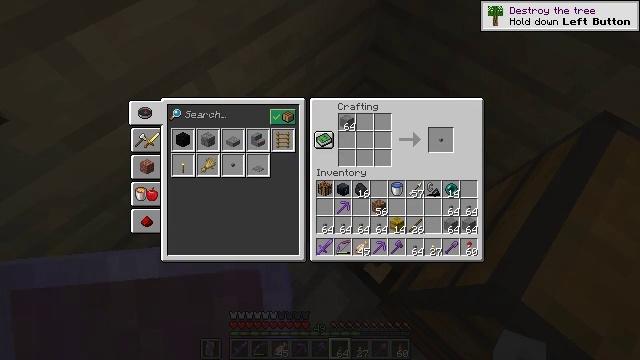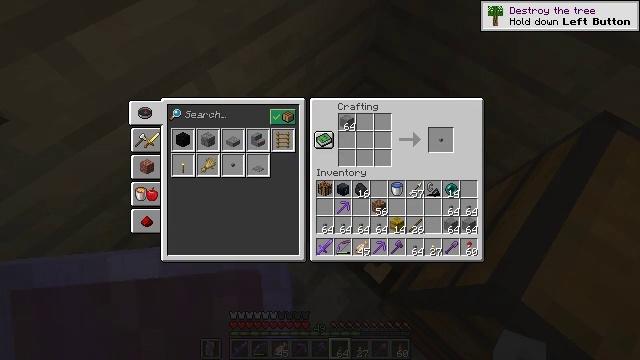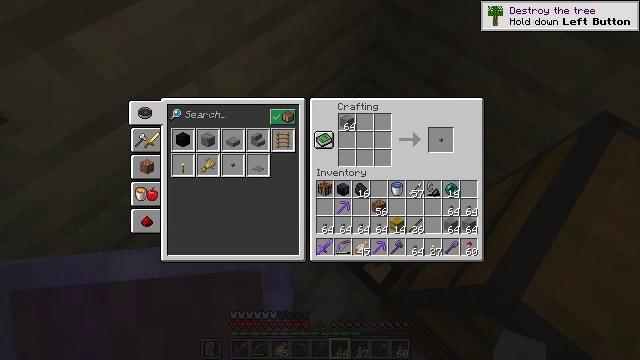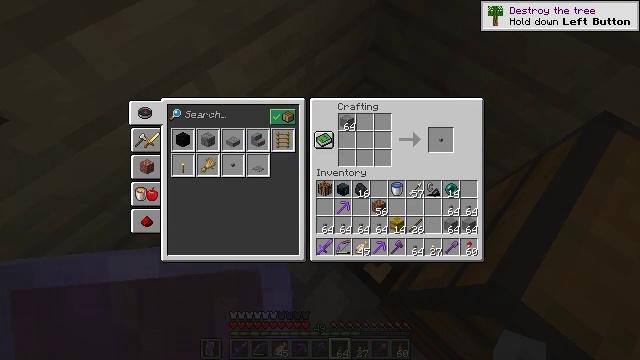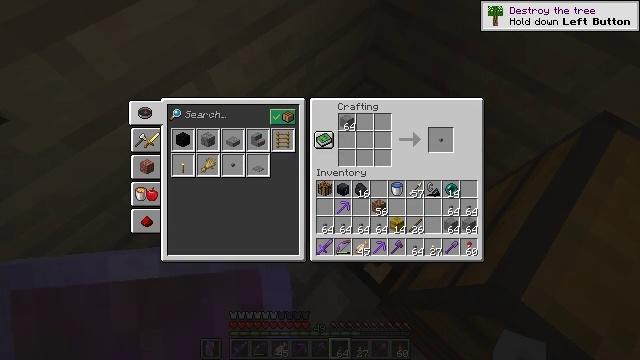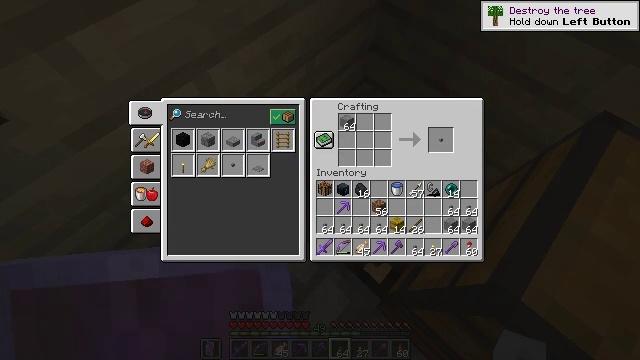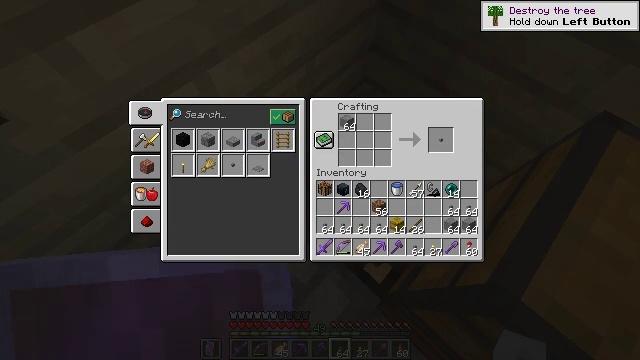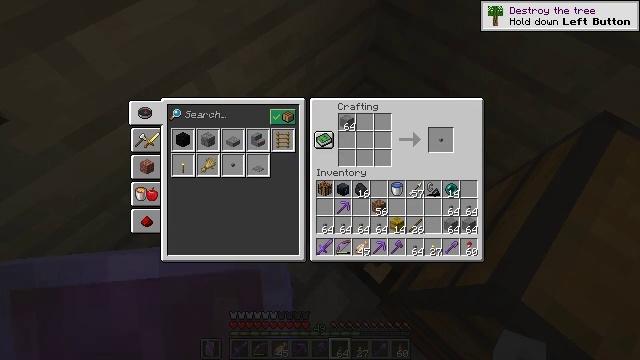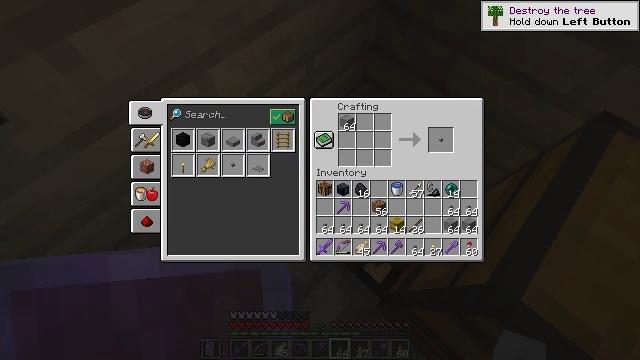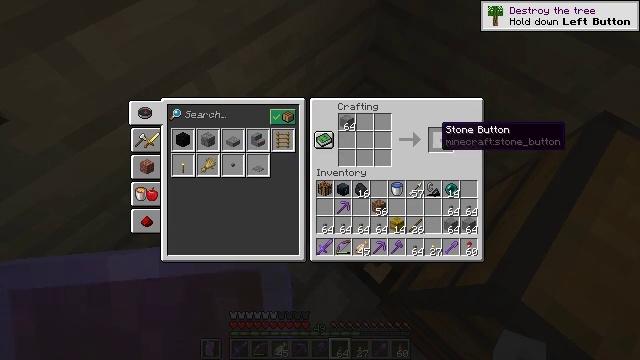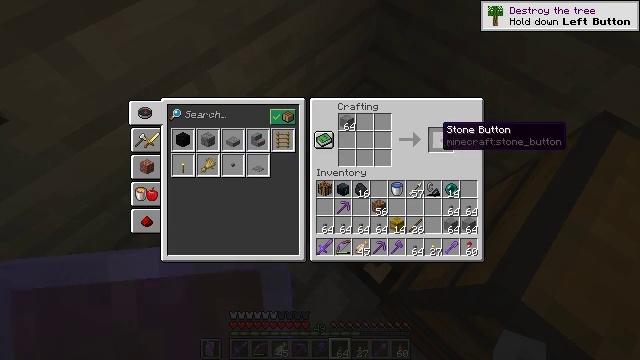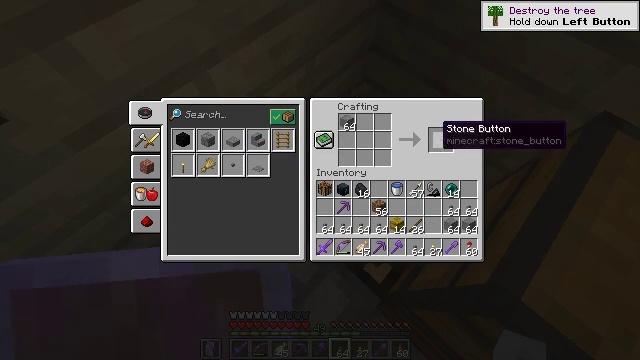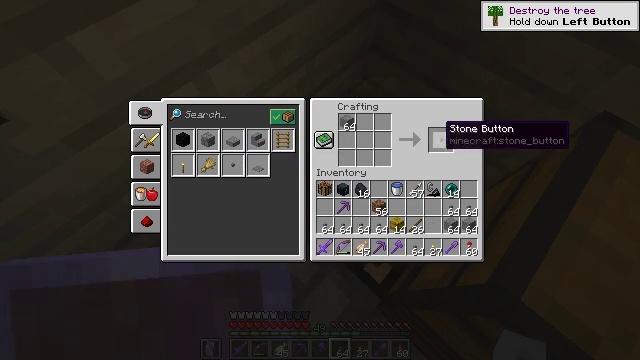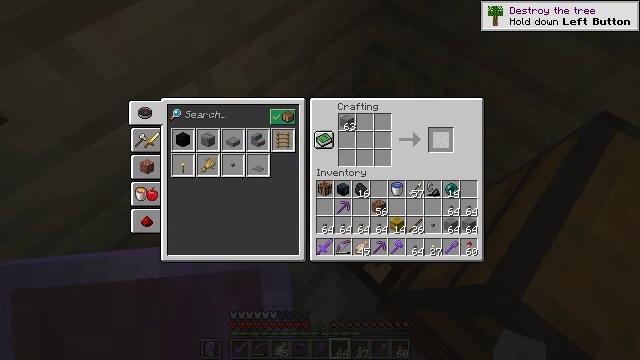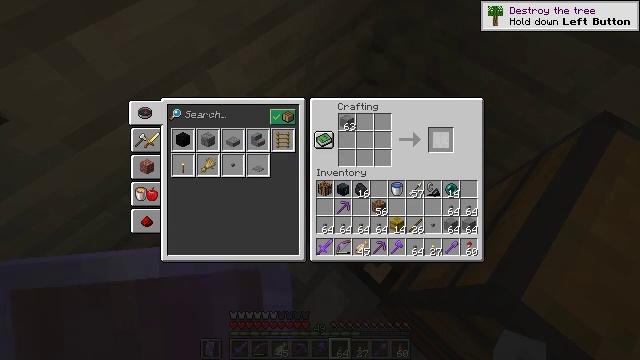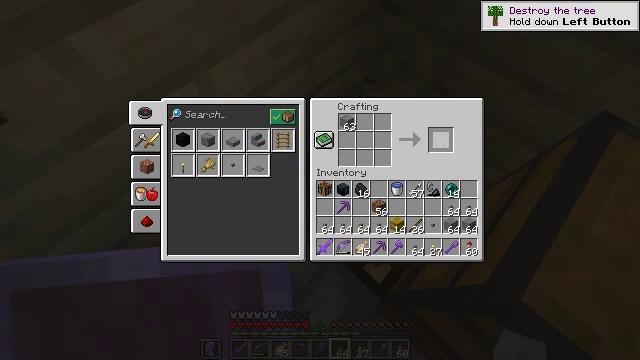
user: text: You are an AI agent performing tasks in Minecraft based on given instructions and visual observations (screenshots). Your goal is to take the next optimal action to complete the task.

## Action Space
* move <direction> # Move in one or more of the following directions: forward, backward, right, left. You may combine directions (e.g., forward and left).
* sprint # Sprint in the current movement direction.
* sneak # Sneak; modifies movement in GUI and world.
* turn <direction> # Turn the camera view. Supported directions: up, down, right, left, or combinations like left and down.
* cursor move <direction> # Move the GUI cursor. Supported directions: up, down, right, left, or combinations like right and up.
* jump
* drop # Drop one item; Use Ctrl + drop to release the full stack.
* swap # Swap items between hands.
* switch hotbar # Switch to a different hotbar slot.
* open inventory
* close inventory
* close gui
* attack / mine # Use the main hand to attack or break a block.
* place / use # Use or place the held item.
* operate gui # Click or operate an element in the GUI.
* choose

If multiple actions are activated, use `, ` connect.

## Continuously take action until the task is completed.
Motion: motion action
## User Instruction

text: Use a single piece of stone to make a stone button.
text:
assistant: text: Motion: sneak, cursor move right
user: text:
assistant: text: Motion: sneak
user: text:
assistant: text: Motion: sneak
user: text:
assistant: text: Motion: sneak
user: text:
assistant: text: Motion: sneak
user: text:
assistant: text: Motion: sneak
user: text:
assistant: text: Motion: sneak
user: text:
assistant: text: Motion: sneak, cursor move right
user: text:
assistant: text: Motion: sneak
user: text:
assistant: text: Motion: sneak
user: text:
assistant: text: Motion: sneak
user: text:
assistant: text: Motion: sneak
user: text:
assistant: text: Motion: sneak, operate gui
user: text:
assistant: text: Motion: sneak, operate gui
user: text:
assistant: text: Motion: sneak, operate gui
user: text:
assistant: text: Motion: sneak
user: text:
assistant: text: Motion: sneak, cursor move left
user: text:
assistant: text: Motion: sneak, cursor move left and down
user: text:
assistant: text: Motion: sneak, cursor move left and down
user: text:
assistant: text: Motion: sneak, cursor move left and down
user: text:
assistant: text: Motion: sneak, cursor move left
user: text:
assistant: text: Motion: sneak, cursor move left
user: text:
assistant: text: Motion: sneak
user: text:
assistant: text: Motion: sneak
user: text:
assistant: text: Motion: sneak, cursor move right and up
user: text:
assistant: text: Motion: sneak, cursor move right and up
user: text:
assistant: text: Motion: sneak, cursor move right
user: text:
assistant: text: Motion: sneak
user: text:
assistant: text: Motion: sneak
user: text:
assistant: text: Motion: sneak